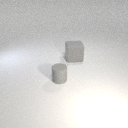
large gray rubber cube behind small gray rubber cylinder